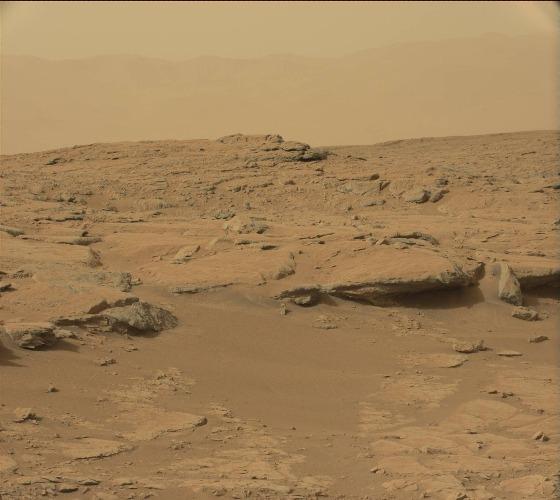
Terrain classes present: Bedrock, Gravel / Sand / Soil, Rock, Shadow, Sky / Distant Mountains